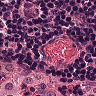
Metastatic tissue present: no